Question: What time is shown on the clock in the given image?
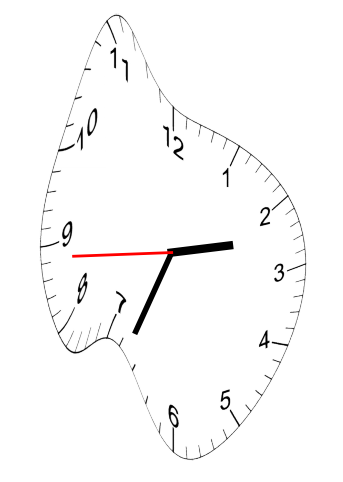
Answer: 02:33:44